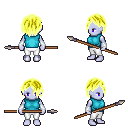
a pixel art fantasy rpg character, female body template, dark elf, purple skin, teal sleeveless shirt, white pants, gold bangs hairstyle, white cloth bracers, spear, four views (front, back, left, right), 2x2 character sprite sheet, small pixel art, hard edges, no anti-aliasing